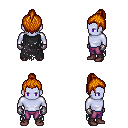
a pixel art fantasy rpg character, male body template, dark elf, purple skin, black tattered cape, magenta pants, dark blonde short topknot hairstyle, metal gloves, maroon shoes, four views (front, back, left, right), 2x2 character sprite sheet, small pixel art, hard edges, no anti-aliasing